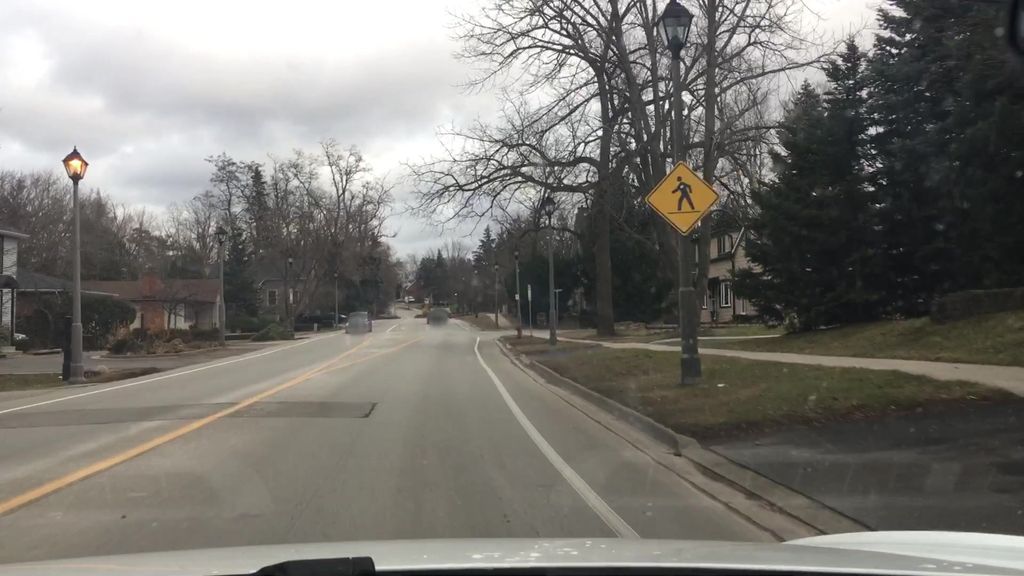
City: hamilton